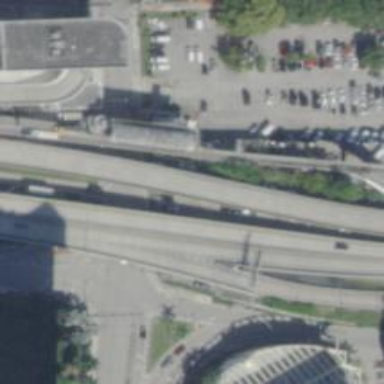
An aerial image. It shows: Monorail railway tunnel with electrified rail passing through building passage.